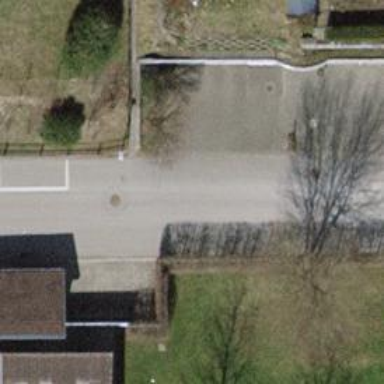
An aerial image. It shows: Residential road with asphalt surface and no sidewalk.